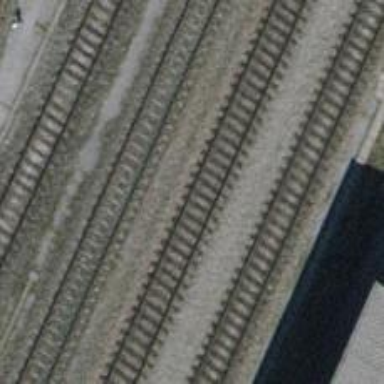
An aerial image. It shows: Railway track with contact line for electrification.